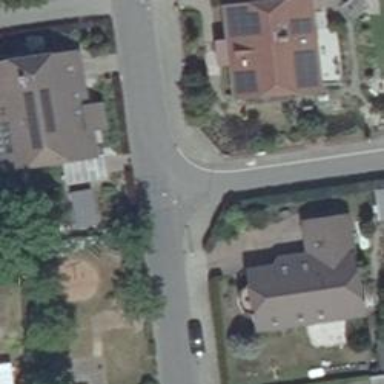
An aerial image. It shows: Asphalt road in residential area.